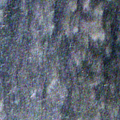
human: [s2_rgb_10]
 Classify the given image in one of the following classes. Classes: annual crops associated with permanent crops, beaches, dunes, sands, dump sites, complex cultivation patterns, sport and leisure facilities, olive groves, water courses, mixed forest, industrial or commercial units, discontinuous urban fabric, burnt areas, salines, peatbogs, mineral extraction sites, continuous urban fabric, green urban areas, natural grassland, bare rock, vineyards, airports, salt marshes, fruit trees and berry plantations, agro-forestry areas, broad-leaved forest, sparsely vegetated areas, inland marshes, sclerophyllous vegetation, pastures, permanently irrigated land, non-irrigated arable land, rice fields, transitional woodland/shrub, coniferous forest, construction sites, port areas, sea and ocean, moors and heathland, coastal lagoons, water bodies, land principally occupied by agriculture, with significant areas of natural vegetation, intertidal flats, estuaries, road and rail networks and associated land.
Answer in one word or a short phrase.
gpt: water bodies